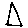
Label: triangle